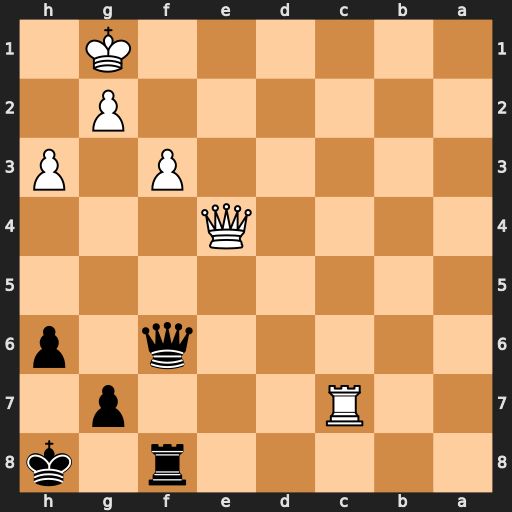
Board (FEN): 5r1k/2R3p1/5q1p/8/4Q3/5P1P/6P1/6K1
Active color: b
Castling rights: -
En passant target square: -
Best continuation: Qb6+ Kf1 Qxc7